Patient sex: F
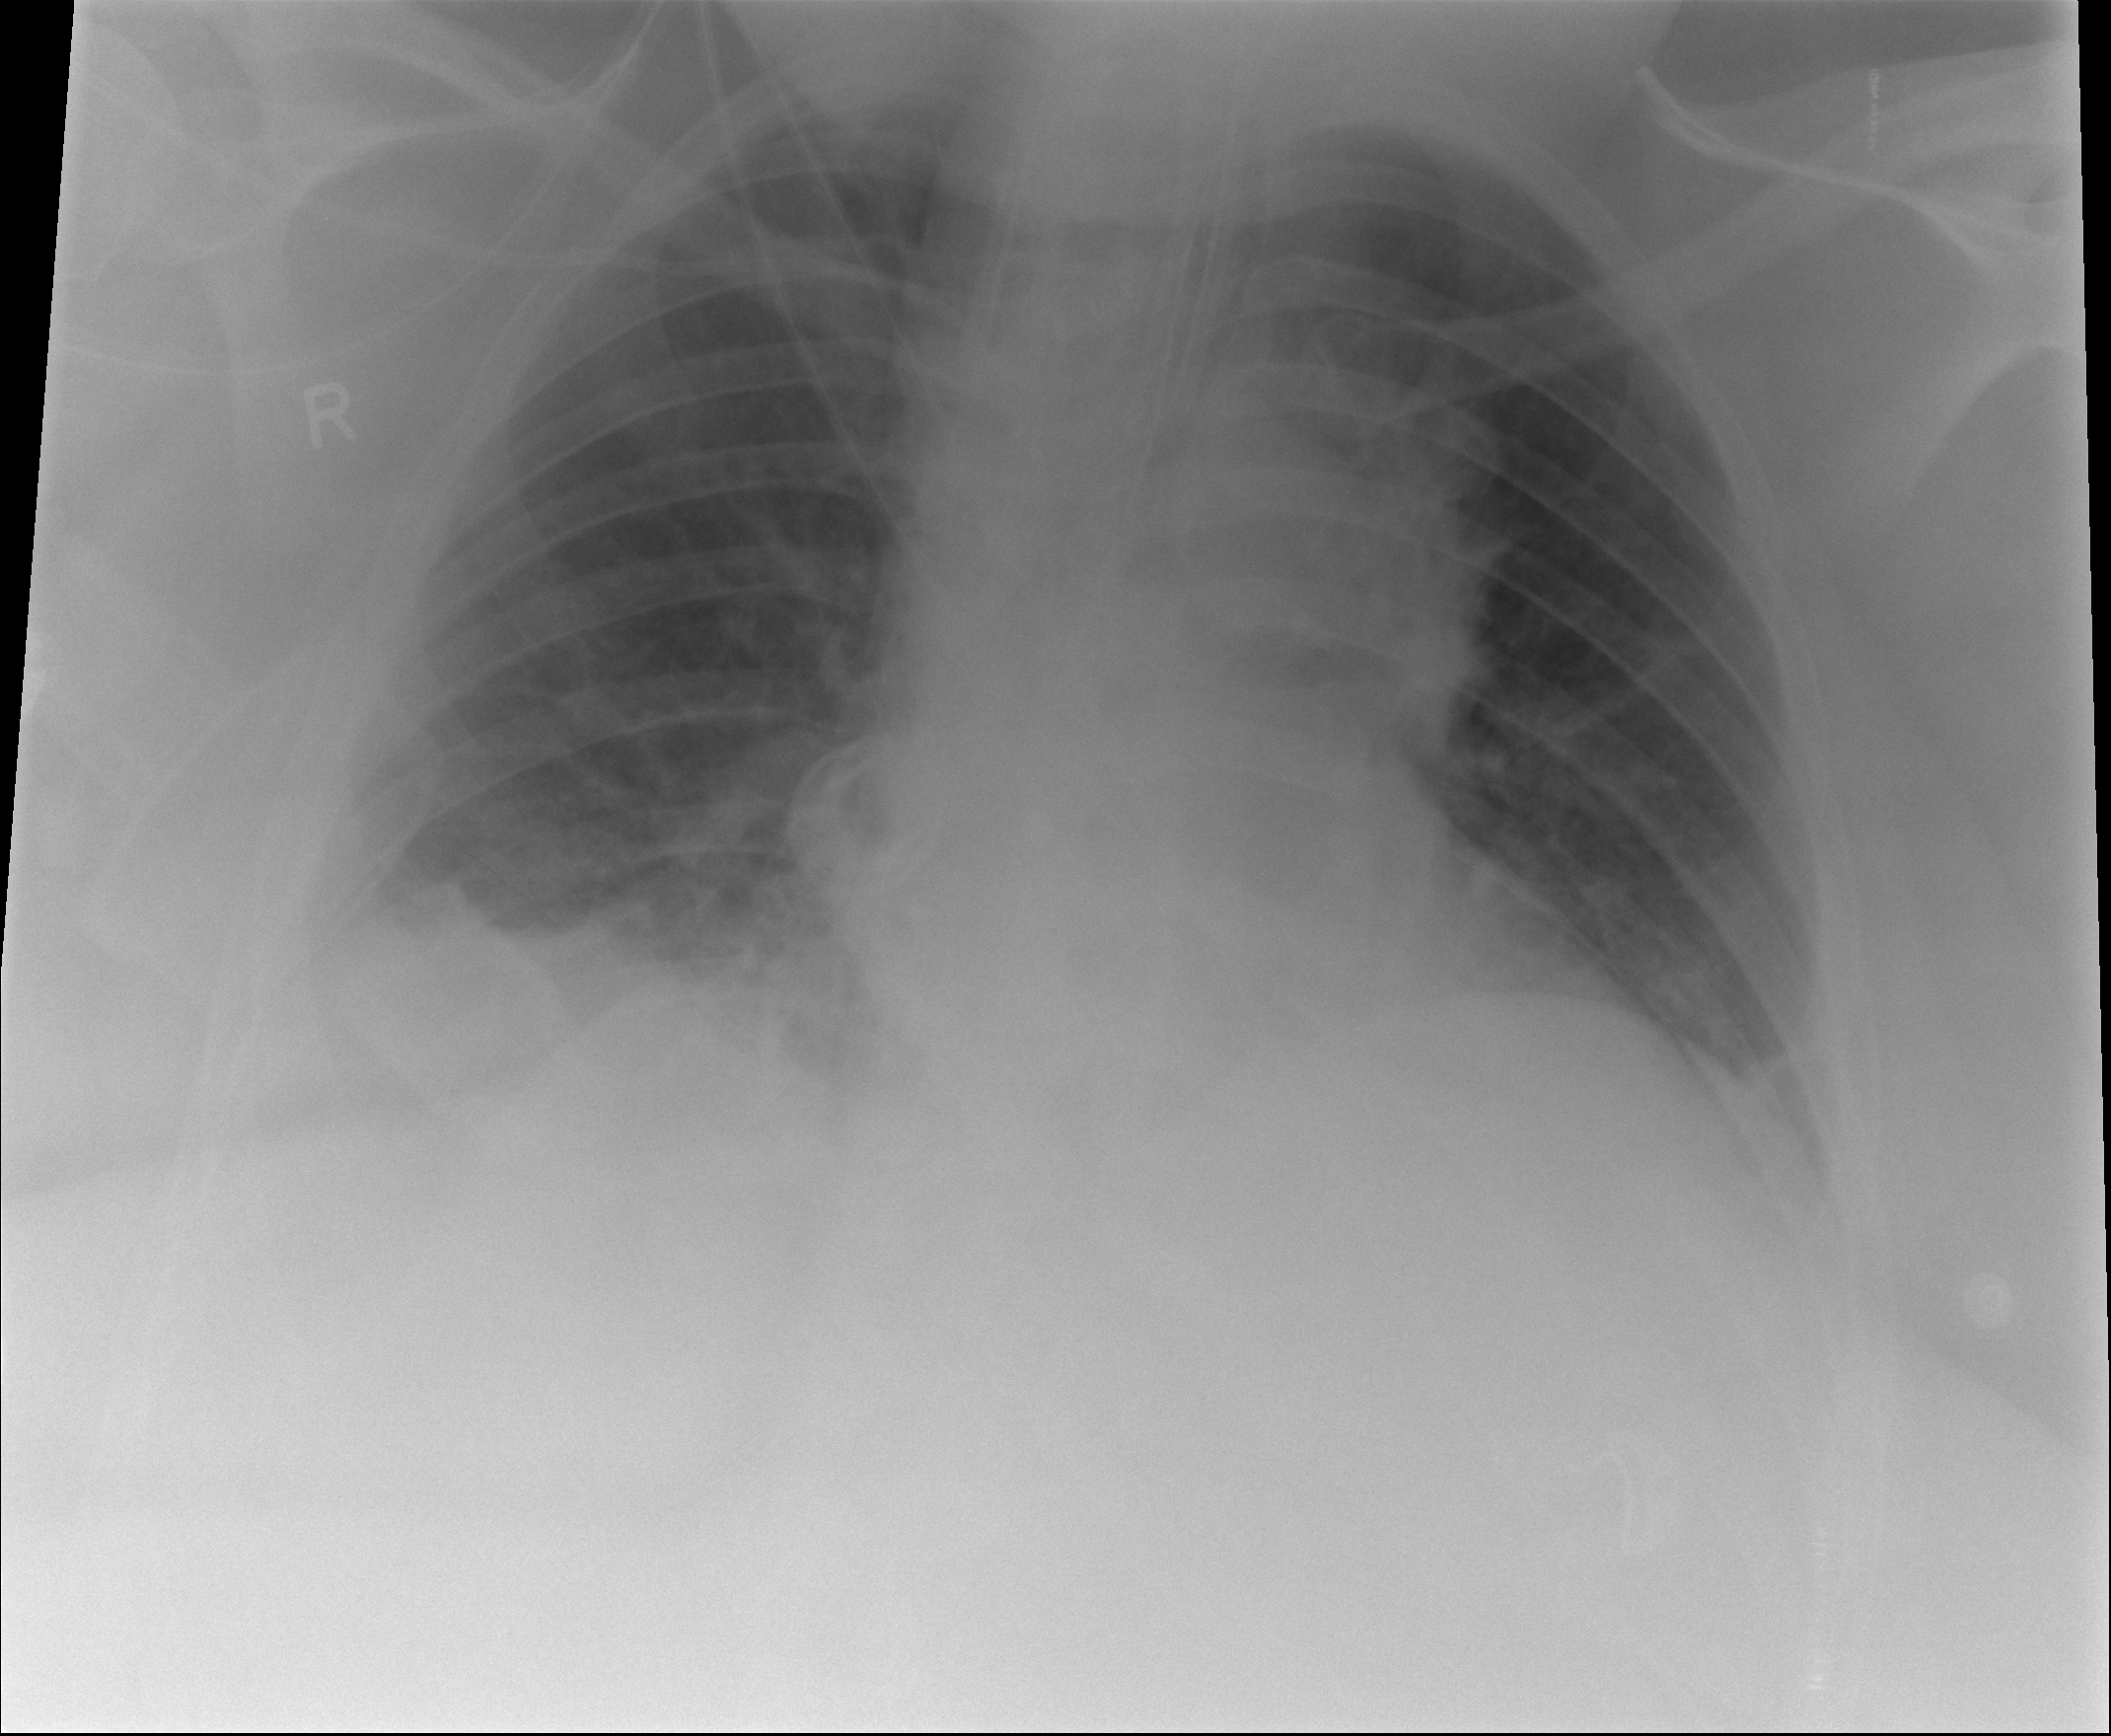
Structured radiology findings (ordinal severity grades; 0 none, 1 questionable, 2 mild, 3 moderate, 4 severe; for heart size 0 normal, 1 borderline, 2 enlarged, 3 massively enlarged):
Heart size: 0
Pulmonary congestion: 2
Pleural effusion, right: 0
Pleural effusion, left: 2
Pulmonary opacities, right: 2
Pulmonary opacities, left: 0
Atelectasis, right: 2
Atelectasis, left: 2